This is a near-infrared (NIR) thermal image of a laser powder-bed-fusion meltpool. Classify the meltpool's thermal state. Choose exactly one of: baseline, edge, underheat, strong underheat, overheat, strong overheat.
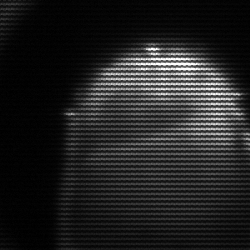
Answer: edge